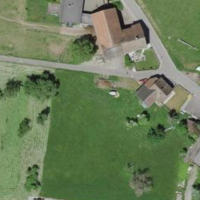
EUNIS habitat code: 24
Species observed at this site:
Medicago sativa